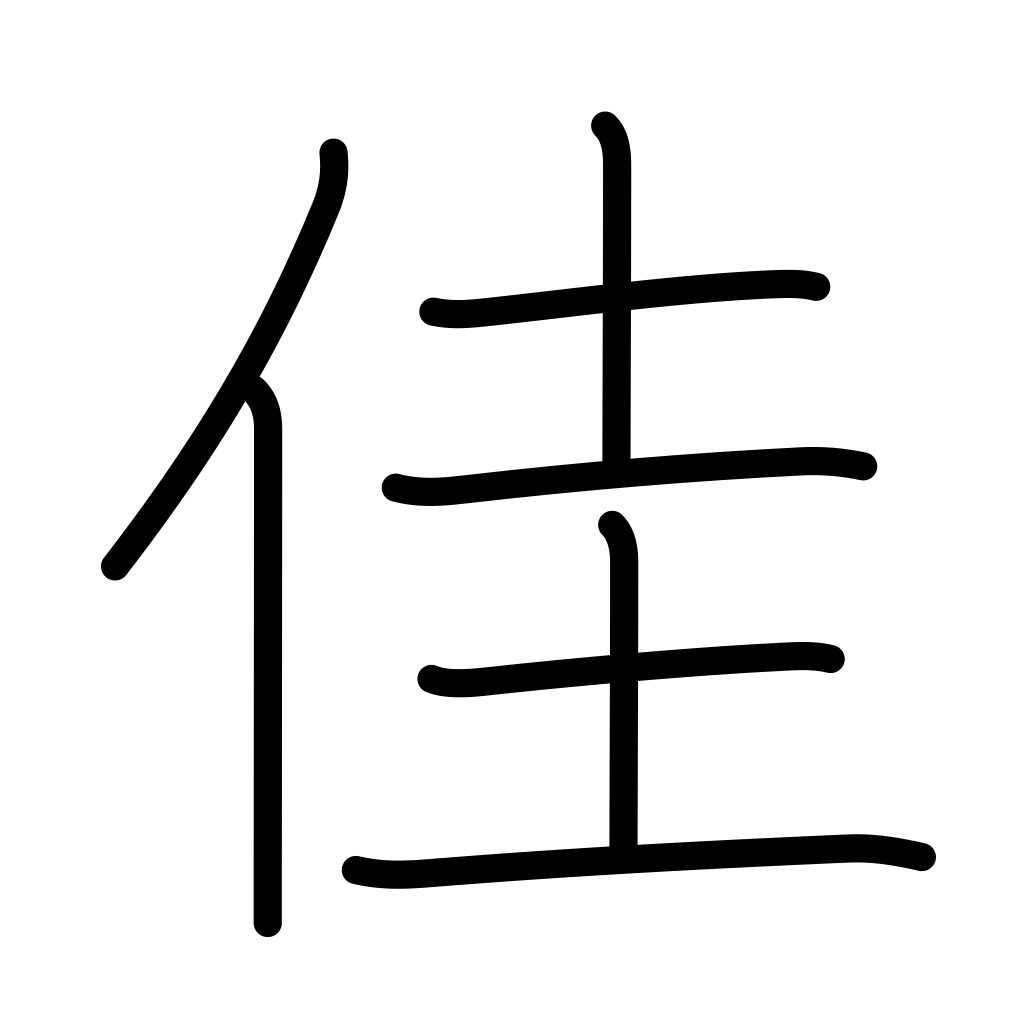
Meaning: excellent, beautiful, good, pleasing, skilled